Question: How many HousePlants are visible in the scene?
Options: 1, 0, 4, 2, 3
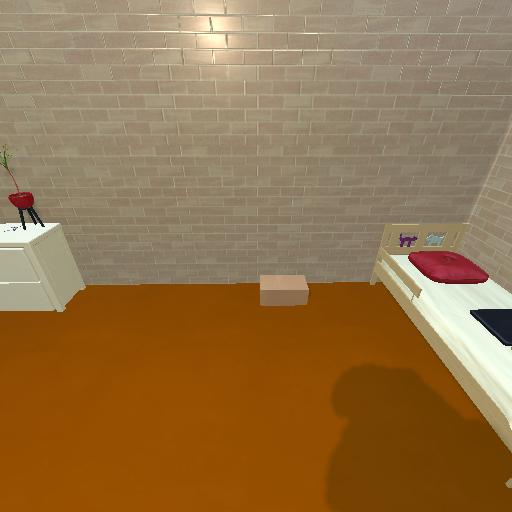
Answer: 1